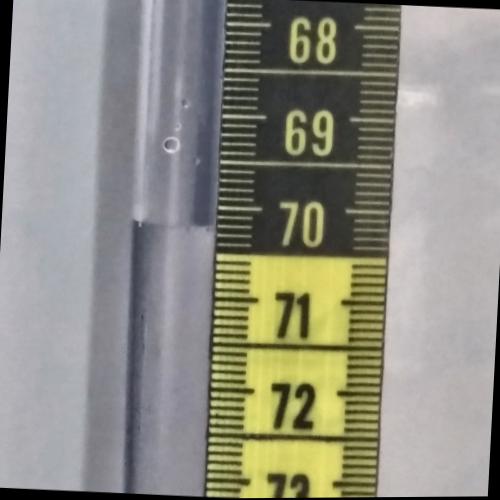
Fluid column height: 70.2 cm